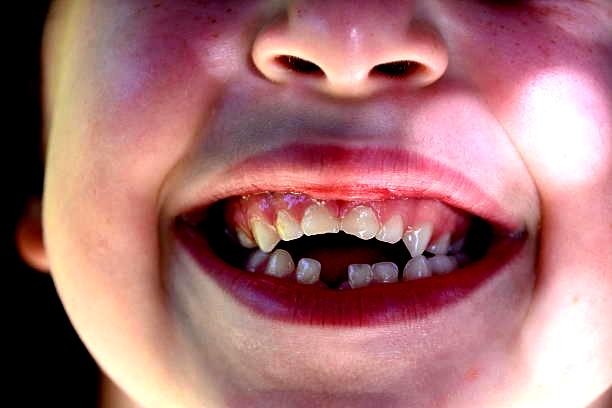
Condition: hypodontia